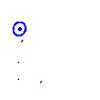
Particle: proton